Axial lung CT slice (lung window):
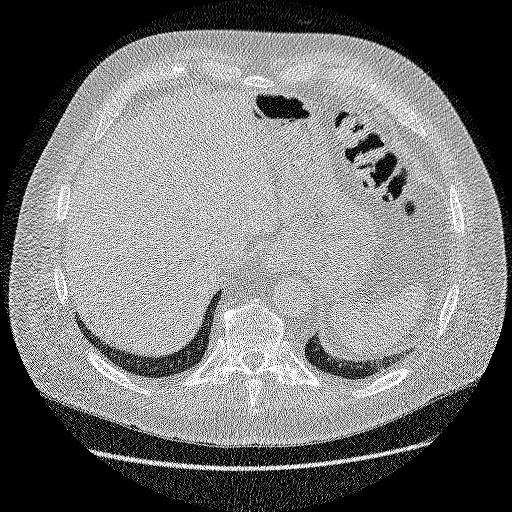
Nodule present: no